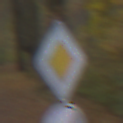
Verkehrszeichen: Vorfahrtsstrasse
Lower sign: EndeUeberholverbot
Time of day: MorningAfternoon
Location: Outdoor (Nature)
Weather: Overcast
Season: Autumn
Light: Natural